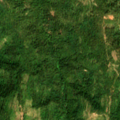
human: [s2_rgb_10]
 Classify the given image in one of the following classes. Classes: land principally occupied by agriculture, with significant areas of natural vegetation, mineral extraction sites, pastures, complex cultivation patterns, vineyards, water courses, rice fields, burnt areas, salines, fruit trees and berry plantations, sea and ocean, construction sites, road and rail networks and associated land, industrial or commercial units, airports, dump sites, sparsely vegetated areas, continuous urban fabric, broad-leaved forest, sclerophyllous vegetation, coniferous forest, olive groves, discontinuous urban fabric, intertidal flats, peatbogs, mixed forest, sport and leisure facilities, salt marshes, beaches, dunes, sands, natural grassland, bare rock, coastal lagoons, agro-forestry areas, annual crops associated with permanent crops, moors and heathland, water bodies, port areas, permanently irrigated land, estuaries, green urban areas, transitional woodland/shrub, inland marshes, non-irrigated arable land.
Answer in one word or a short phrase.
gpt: land principally occupied by agriculture, with significant areas of natural vegetation, broad-leaved forest, transitional woodland/shrub